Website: crate-barrel
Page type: billing-address
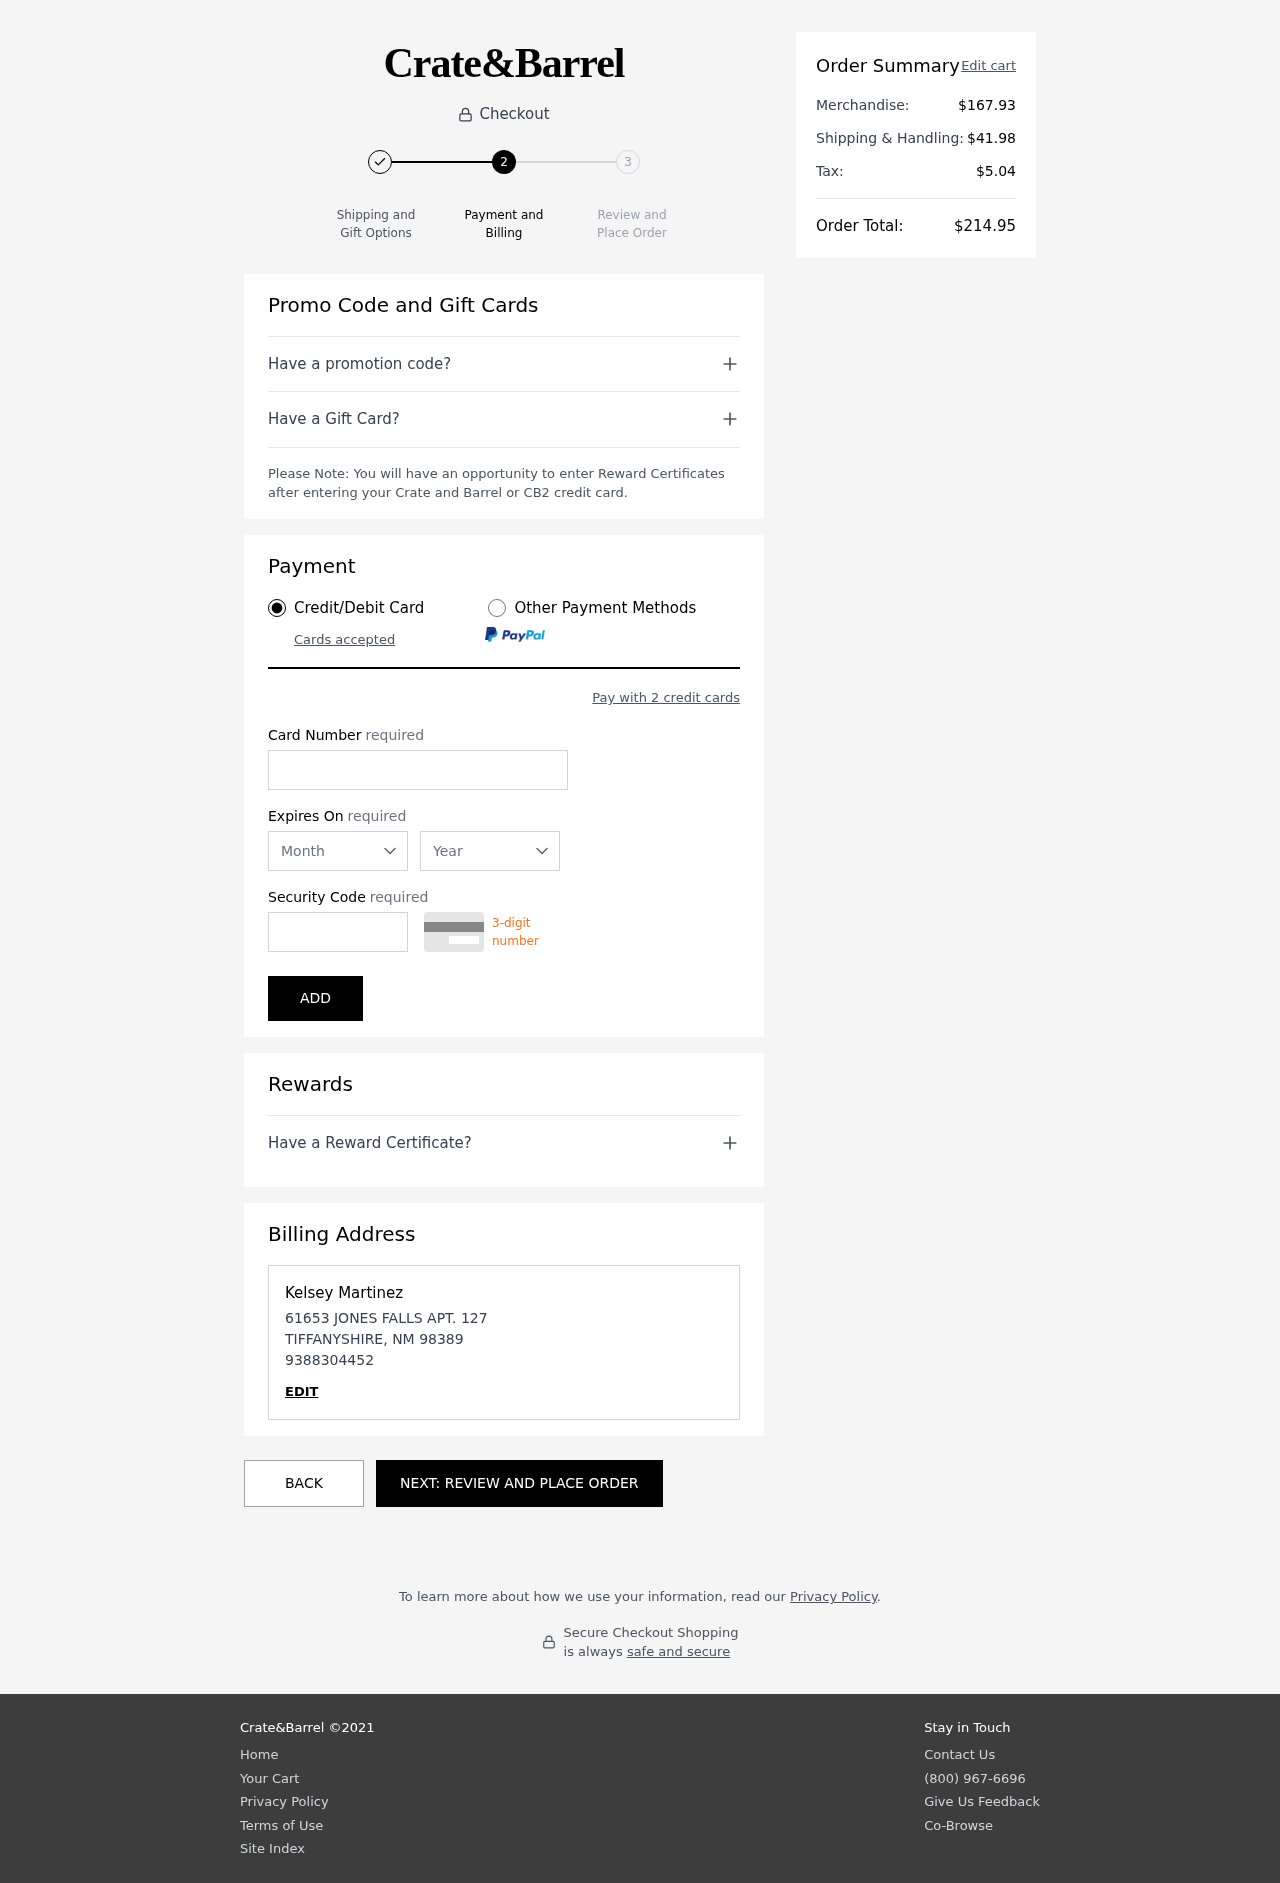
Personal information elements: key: PII_CARD_CVV
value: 102
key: PII_CARD_EXPIRY_MONTH
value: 06
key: PII_CARD_EXPIRY_YEAR
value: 29
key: PII_CARD_NUMBER
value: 6543 0519 8160 5904
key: PII_CITY
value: TIFFANYSHIRE
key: PII_FULLNAME
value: Kelsey Martinez
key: PII_PHONE
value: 9388304452
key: PII_POSTCODE
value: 98389
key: PII_STATE_ABBR
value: NM
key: PII_STREET
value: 61653 JONES FALLS APT. 127
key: PII_FIRSTNAME
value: Kelsey
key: PII_LASTNAME
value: Martinez
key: PII_PHONE_LINE
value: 4452
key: PII_PHONE_SUFFIX
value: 4452
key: PII_POSTCODE_FULL
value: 98389
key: PII_PHONE2
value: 9388304452
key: PII_PHONE3
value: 9388304452
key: PII_FULLNAME2
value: Kelsey Martinez
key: PII_FULLNAME3
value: Kelsey Martinez
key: PII_FIRSTNAME2
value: Kelsey
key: PII_FIRSTNAME3
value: Kelsey
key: PII_LASTNAME2
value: Martinez
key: PII_LASTNAME3
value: Martinez
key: PII_FIRSTNAME_DERIVED
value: Kelsey
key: PII_LASTNAME_DERIVED
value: Martinez
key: PII_PHONE_NUMERIC
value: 9388304452
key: PII_PHONE_LINE_NUMERIC
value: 4452
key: PII_PHONE_SUFFIX_NUMERIC
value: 4452
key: PII_POSTCODE_NUMERIC
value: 98389
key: PII_PHONE2_NUMERIC
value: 9388304452
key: PII_PHONE3_NUMERIC
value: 9388304452
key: PII_FULLNAME_DERIVED
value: Kelsey Martinez
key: PII_NAME_FULL_DERIVED
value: Kelsey Martinez
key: PII_PHONE_DIGITS
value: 9388304452
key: PII_PHONE_LAST4
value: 4452
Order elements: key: ORDER_SUBTOTAL
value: $167.93
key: ORDER_SHIPPING_COST
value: $41.98
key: ORDER_TAX
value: $5.04
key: ORDER_TOTAL
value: $214.95